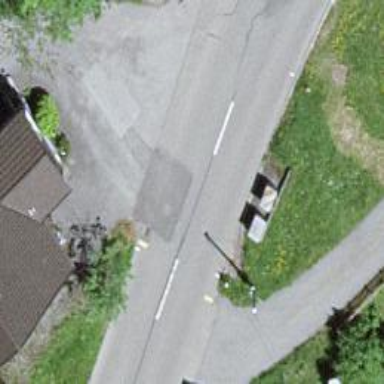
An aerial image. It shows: Public transport stop position.